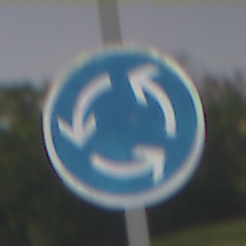
Verkehrszeichen: Kreisverkehr
Umgebung: Outdoor, Nature
Tageszeit: Night
Wetter: Clear
Licht: Natural
Jahreszeit: NotSpecified
Kontrast: HighContrast